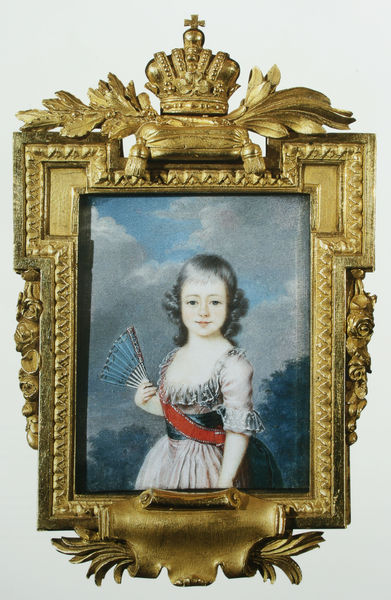
Titel: Porträt der Großfürstin Katharina Pawlowna
Künstler: Pjotr Gerassimowitsch Sharkow
Standort: St. Petersburg
Institution: Schloss Pawlowsk
Schlagwörter: baum, blau, blätter, gemälde, hand, himmel, schurz, weiß, wolken, bäume, grün, mädchen, ausschnitt, blumen, frisur, grau, hell, kleid, licht, mund, nase, pastell, schwarz, blick, blüten, dame, rose, rosen, rot, fächer, malerei, ornament, rock, augen, band, falten, gesicht, rahmen, spitze, ärmel, bildnis, goldrahmen, portrait, porträt, öl, büsche, gold, adel, kind, pflanze, pflanzen, dekolletee, frontal, krone, locken, prinzessin, ranken, schärpe, infantin, schürze, taille, bilderrahmen, tüll, russland, tag, massiv, ölgemälde, kaiser, kissen, könig, kartusche, inschrift, glanz, ornamente, verzierung, stuck, quaste, rüschen, foto, fotografie, kreuz, signum, kugel, scherpe, lorbeer, altar, schnitzerei, photo, verziert, königlich, königin, gerafft, prunk, ornamentik, erinnerung, miniatur, dirndl, wertvoll, kaiserin, royal, quasten, arkantus, prunkvoll, harre, eolken, bilderrahmne, grossfürstin, kaisersignum, ornanemnte, ohrung, geohrt